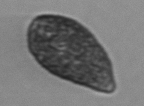
Label: Pseudochattonella_farcimen